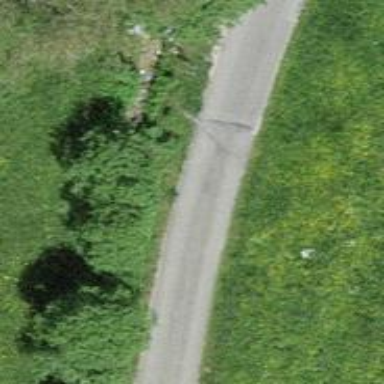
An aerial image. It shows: Service road with gravel surface.